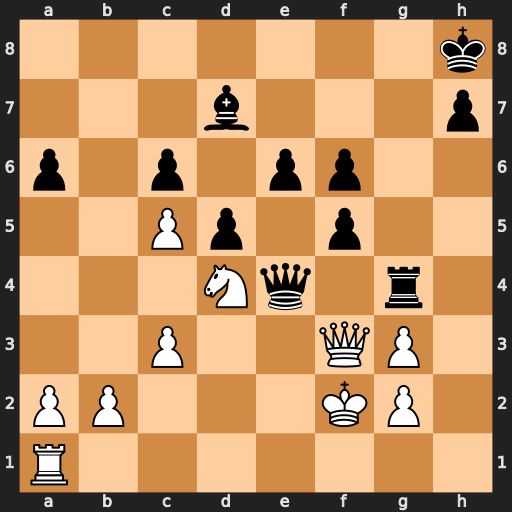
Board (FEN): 7k/3b3p/p1p1pp2/2Pp1p2/3Nq1r1/2P2QP1/PP3KP1/R7
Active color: w
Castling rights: -
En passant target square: -
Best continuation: Re1 Qxf3+ gxf3 Rg8 Nxe6